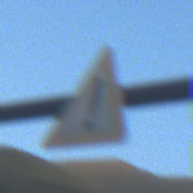
Verkehrszeichen: Gefahrenstelle
Umgebung: Outdoor, RoadRail
Tageszeit: SunriseSunset
Wetter: Clear
Licht: Natural
Jahreszeit: NotSpecified
Kontrast: LowContrast